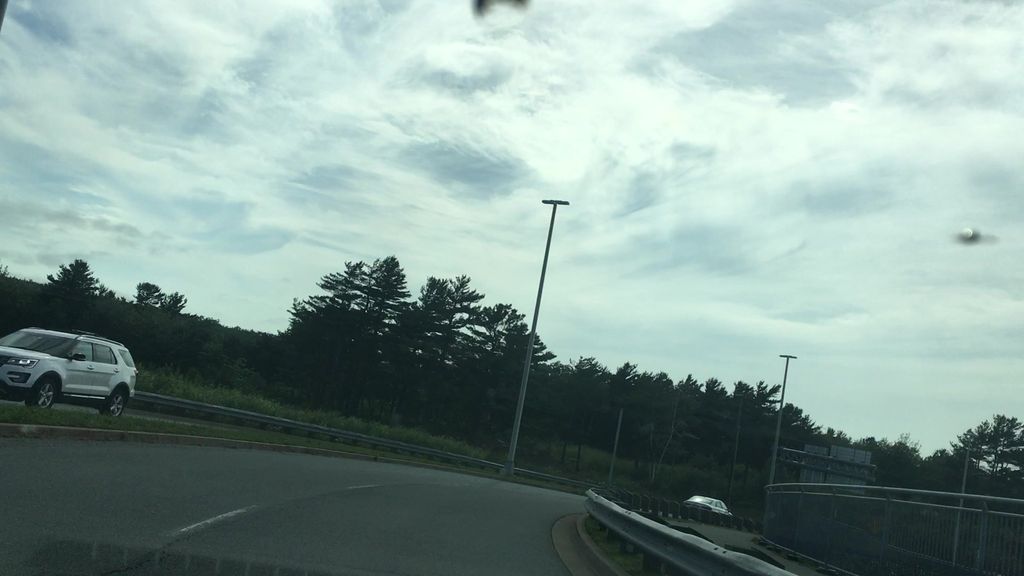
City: halifax